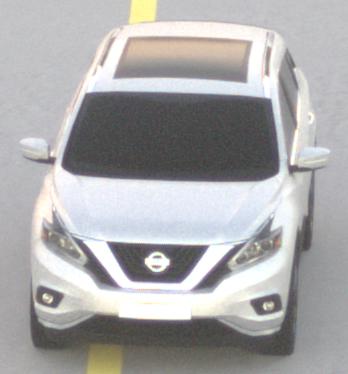
Make: Nissan
Model: Murano
Detailed model: Gen. 3 Z52
Model produced from: 2015
Doors: 5
Color: white
Road condition: dry road
Daytime: sunrise or sunset
Contrast: low contrast